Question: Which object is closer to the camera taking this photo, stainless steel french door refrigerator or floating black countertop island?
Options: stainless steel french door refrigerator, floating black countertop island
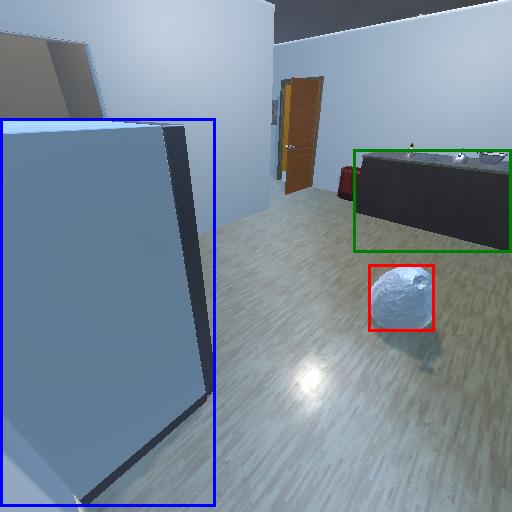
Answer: stainless steel french door refrigerator